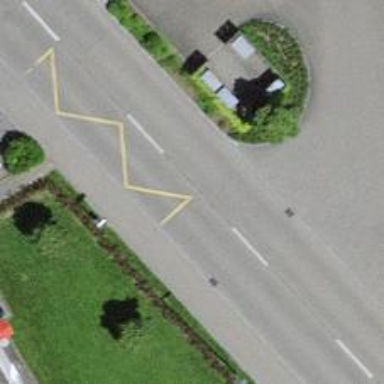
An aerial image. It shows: Public transport stop position.